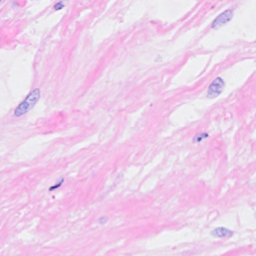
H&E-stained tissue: Breast